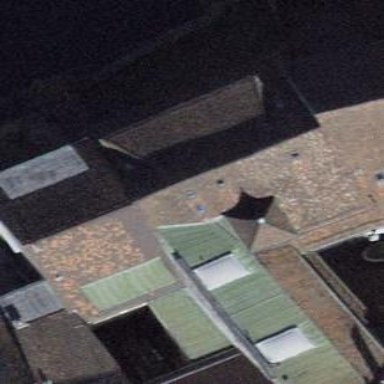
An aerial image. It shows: Building with tile roof.